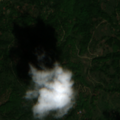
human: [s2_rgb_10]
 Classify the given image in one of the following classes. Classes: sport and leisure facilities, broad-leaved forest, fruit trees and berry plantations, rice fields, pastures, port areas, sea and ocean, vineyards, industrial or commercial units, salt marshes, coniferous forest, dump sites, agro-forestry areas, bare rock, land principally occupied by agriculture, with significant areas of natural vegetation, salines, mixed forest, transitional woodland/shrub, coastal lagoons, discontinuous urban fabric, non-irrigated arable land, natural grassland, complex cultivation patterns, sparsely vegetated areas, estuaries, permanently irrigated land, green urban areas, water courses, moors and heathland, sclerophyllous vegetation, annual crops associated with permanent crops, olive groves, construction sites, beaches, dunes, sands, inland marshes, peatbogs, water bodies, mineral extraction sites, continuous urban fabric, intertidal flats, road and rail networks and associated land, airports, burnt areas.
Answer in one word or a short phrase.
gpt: broad-leaved forest, natural grassland, transitional woodland/shrub